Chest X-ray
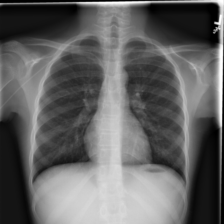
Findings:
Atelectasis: negative
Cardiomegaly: negative
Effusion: negative
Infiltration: negative
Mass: negative
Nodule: negative
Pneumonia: negative
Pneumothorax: negative
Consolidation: negative
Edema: negative
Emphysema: negative
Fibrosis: negative
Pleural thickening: negative
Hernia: negative